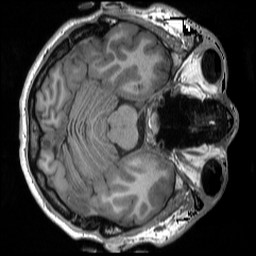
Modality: T1w
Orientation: axial
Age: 26
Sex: male
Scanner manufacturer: siemens
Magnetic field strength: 3 T
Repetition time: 2.3 s
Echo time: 0.00298 s